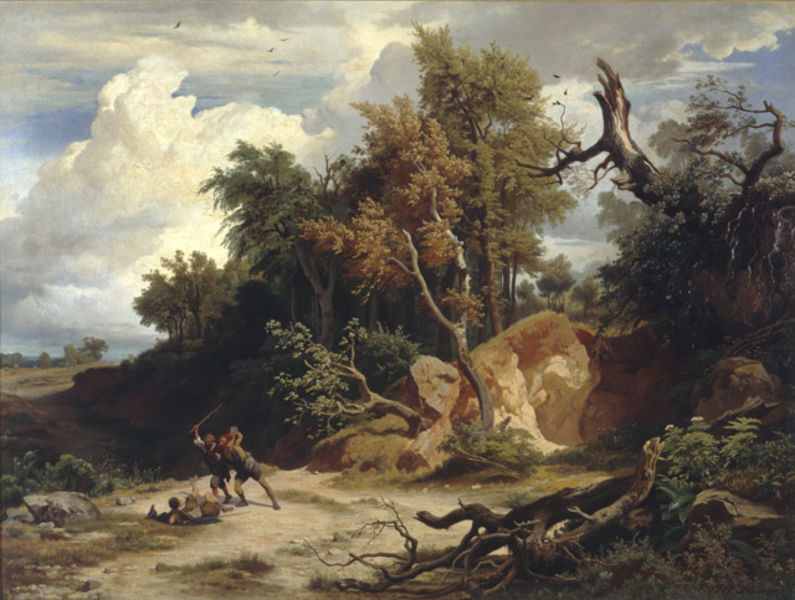
Titel: Der Mittag, Der Überfall auf den Wanderer
Künstler: Johann Wilhelm Schirmer
Standort: Karlsruhe
Institution: Staatliche Kunsthalle Karlsruhe
Schlagwörter: angriff, baum, blau, blätter, felsen, gemälde, gewitter, himmel, kampf, laub, mann, nackt, schatten, vogel, weiß, wolken, baumstämme, bäume, gelb, grün, landschaft, menschen, ocker, sand, äste, braun, grau, hell, hintergrund, holz, licht, männer, orange, straße, rot, tiere, weg, wiese, wolke, malerei, alt, arm, mord, stein, steine, tod, tot, bild, öl, ast, baumstamm, erde, feld, ferne, horizont, natur, stamm, strauch, vögel, weite, wind, busch, büsche, boden, insel, realismus, sitzend, drei, pflanzen, höhle, wald, genre, kinder, stock, deutschland, liegen, stab, fels, farbe, kahl, landstraße, herbst, romantik, ölgemälde, gewalt, querformat, schlacht, sturm, stämme, spielen, finster, liegend, waldrand, spitzweg, schlachten, dürr, wurzel, lichtung, knüppel, raub, schwert, streit, säbel, verbrecher, überfall, prügeln, waffe, bedrohlich, jagd, kämpfen, romatisch, bedrohung, wurzeln, lanschaft, geäst, wanderer, dramatisch, dolch, eiche, opfer, töten, aufbruch, räuber, hinterhalt, hirten, schlagen, erschlagen, stumpf, weuiss, baumstumpf, mörder, schatz, bitten, hilflos, umgestürzt, kain, karlsruhe, himmer, steinbruch, prügel, liegender, gewitterwolke, romanti, steinigung, totschlag, piraten, abgestorben, banditen, diebe, tropisch, totholz, quälen, verteidigen, büche, rauben, konflikt, abel, walf, lter, bedrohend, baumstupf, totes tier, 1750, battle, kampof, ausholden, gewald, wurzteln, kahldürr, schwertweg, zwei gegen einen, überalll, kumulonimbus, cumulonimbus, dieber